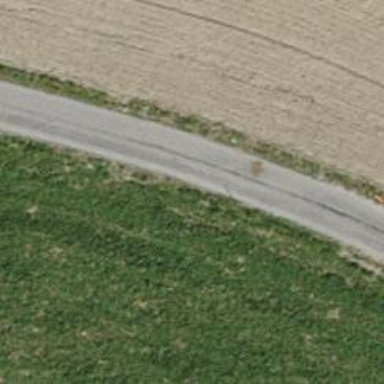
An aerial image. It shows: Asphalt track with grade1 quality.